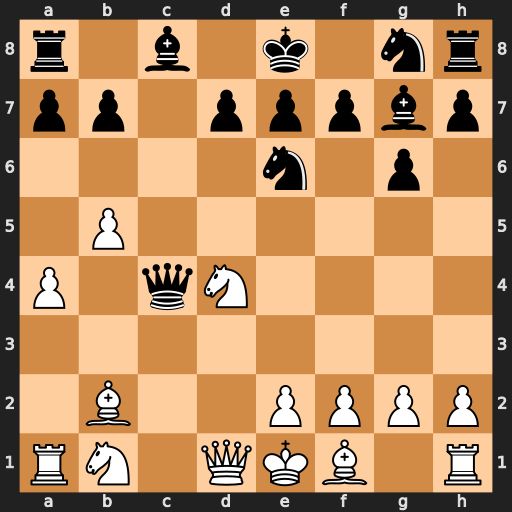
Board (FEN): r1b1k1nr/pp1pppbp/4n1p1/1P6/P1qN4/8/1B2PPPP/RN1QKB1R
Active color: w
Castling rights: KQkq
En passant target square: -
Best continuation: Nd2 Qb4 Nxe6 Bxb2 Nc7+